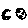
Label: moon